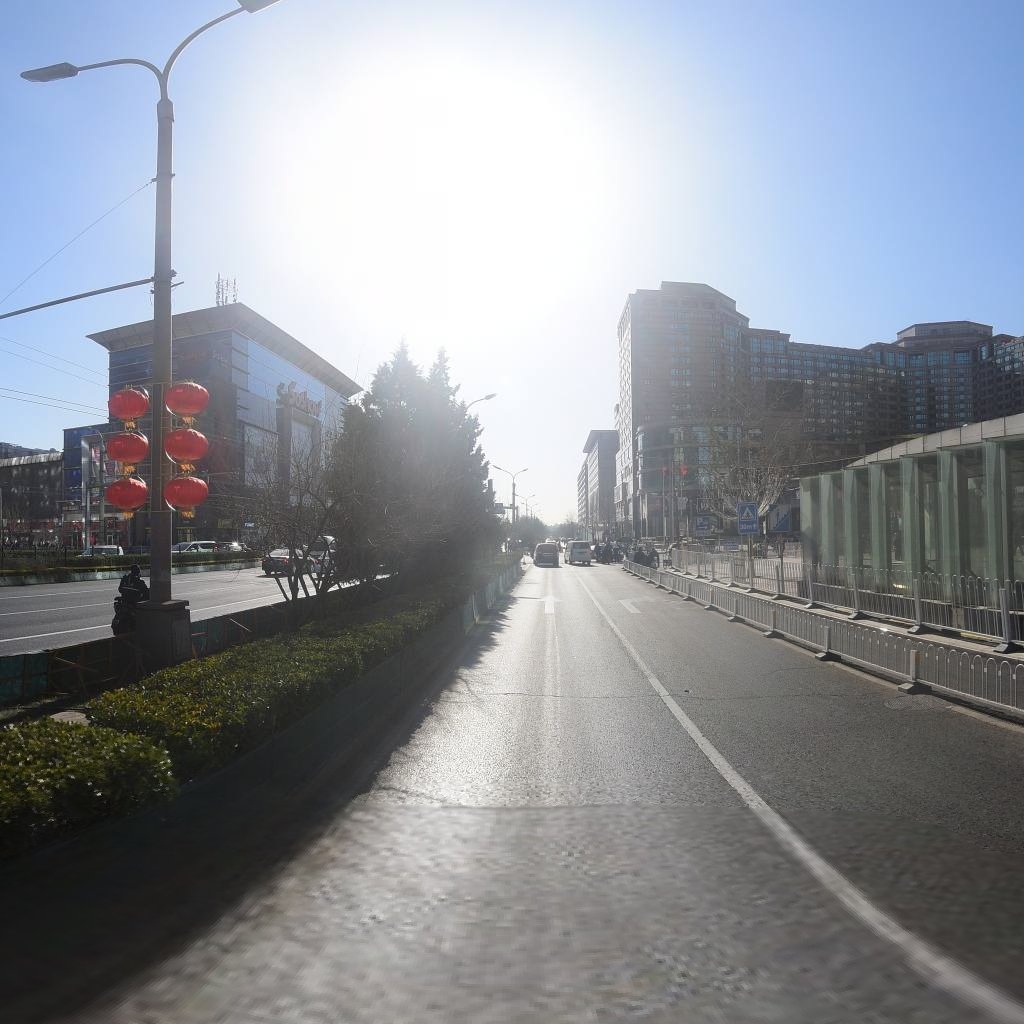
Region: Dongcheng
Road damage annotations: transverse crack, transverse crack, manhole cover